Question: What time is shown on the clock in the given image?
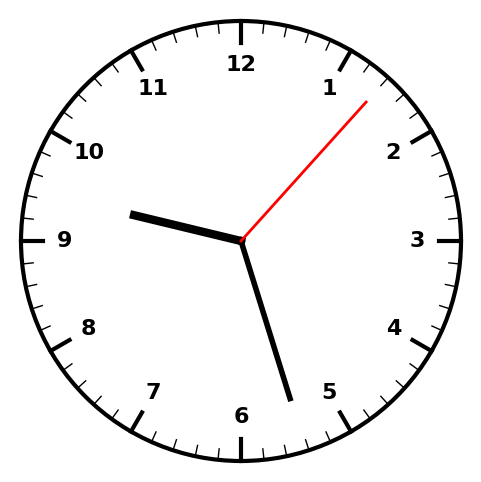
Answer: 09:27:07